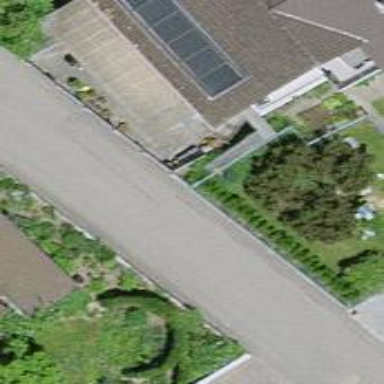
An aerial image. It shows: Smooth asphalt road in residential area.